Question: I'm trying to add a UISlider to my view programmatically including constraints so that its width adapts to the whole screen width.
This is what I got so far:

'''
//2 Add UISlider
self.slider = [[UISlider alloc] init];
[self.view addSubview:self.slider];
[self.view addConstraint:[NSLayoutConstraint constraintWithItem:self.slider
attribute:NSLayoutAttributeLeft
relatedBy:NSLayoutRelationEqual
toItem:self.view
attribute:NSLayoutAttributeLeft
multiplier:1
constant:0]];
[self.view addConstraint:[NSLayoutConstraint constraintWithItem:self.slider
attribute:NSLayoutAttributeRight
relatedBy:NSLayoutRelationEqual
toItem:self.view
attribute:NSLayoutAttributeRight
multiplier:1
constant:0]];
[self.view addConstraint:[NSLayoutConstraint constraintWithItem:self.slider
attribute:NSLayoutAttributeBottom
relatedBy:NSLayoutRelationEqual
toItem:self.view
attribute:NSLayoutAttributeBottom
multiplier:1
constant:0]];
'''
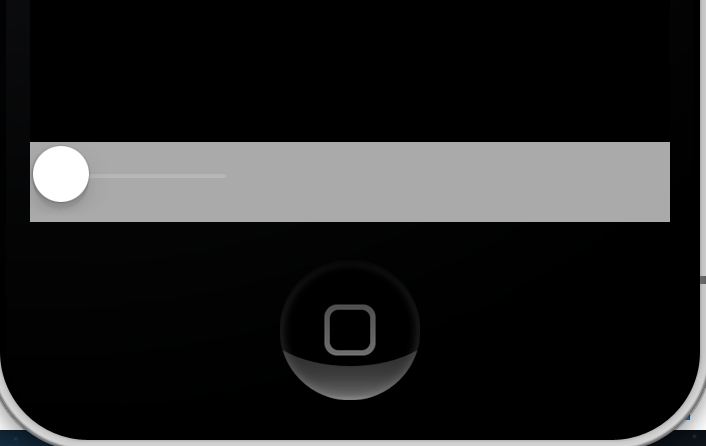
Answer: Missing 'self.slider.translatesAutoresizingMaskIntoConstraints = NO;' Your code is working fine for me. See the below image